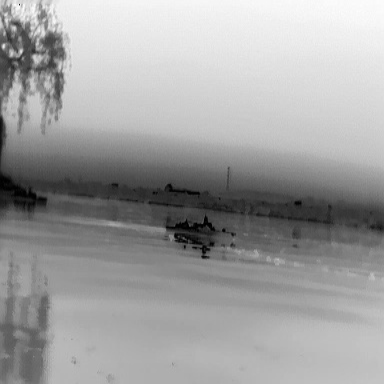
There is a warship in the infrared image.